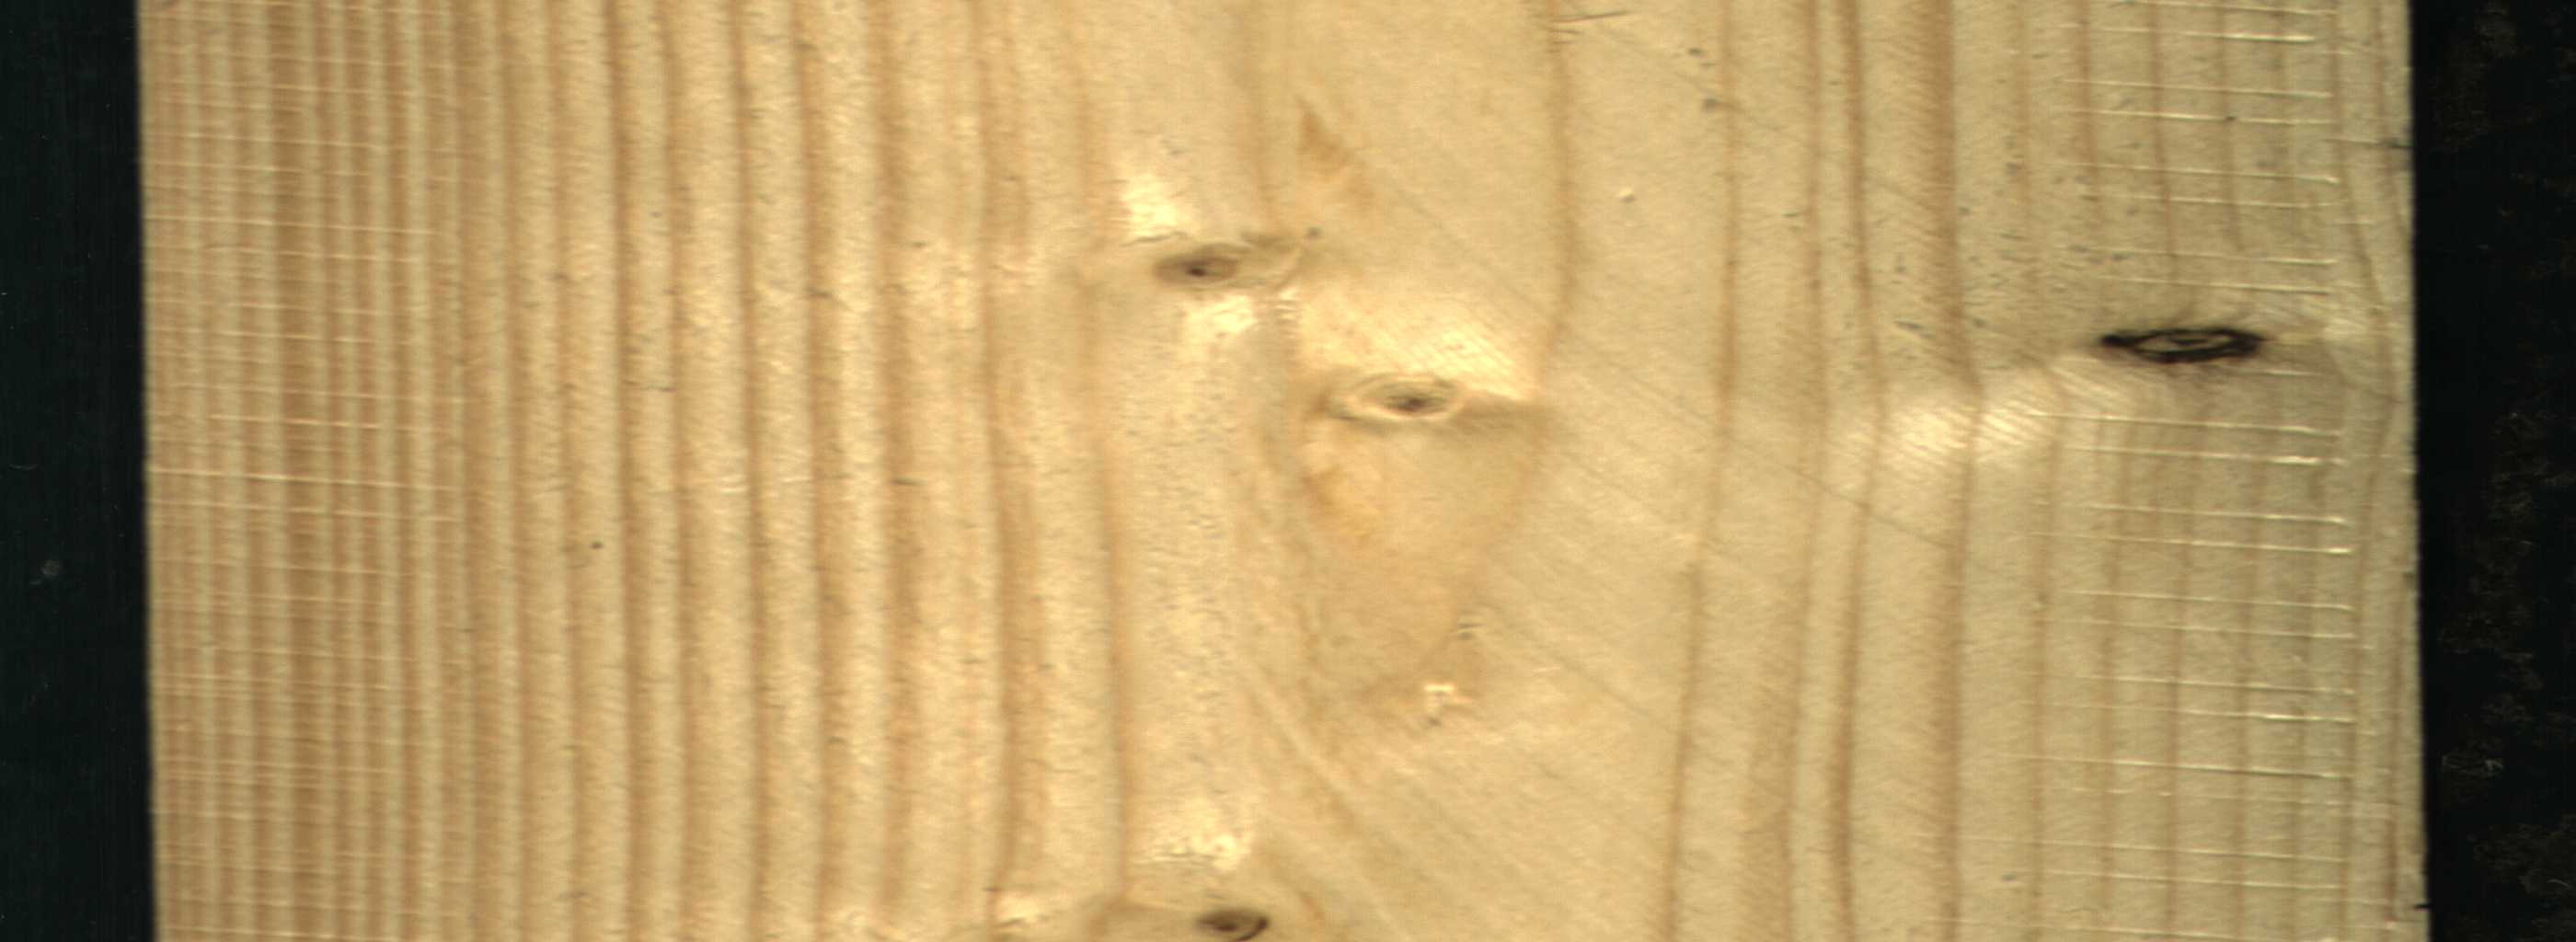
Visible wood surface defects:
Dead_Knot
Live_Knot
Live_Knot
Live_Knot